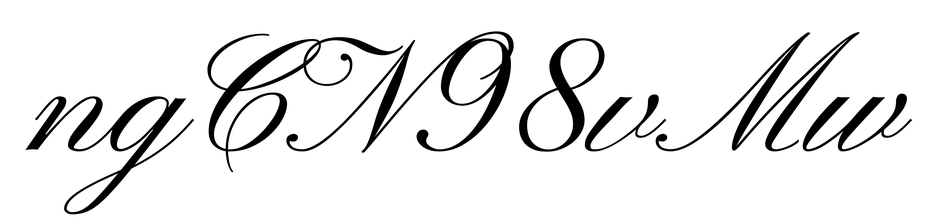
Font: PinyonScript-Regular